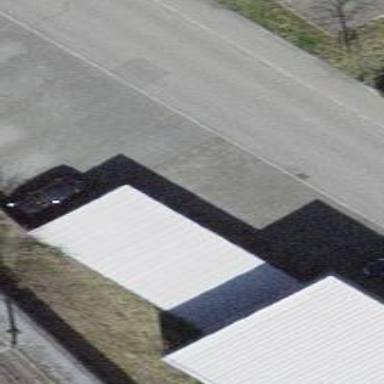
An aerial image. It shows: Group of garages.